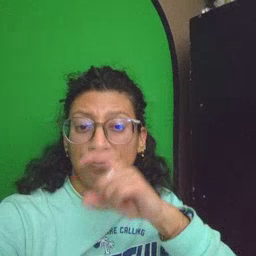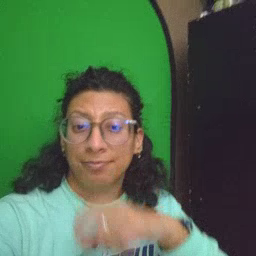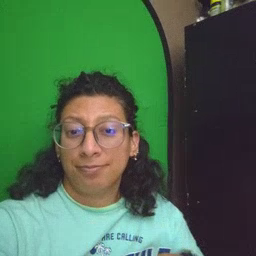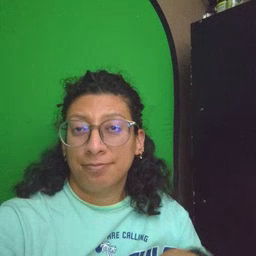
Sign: doll